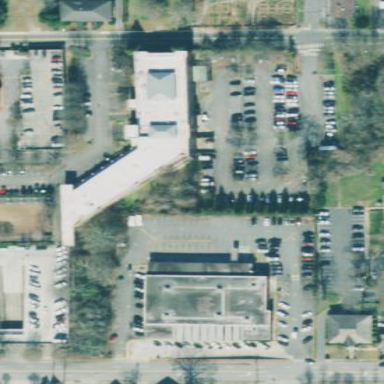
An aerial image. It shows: Public building with dark grey roof.